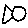
Label: fish